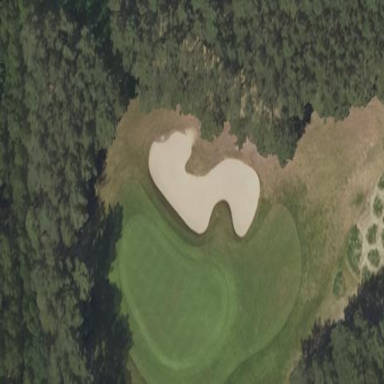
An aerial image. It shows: Golf bunker.